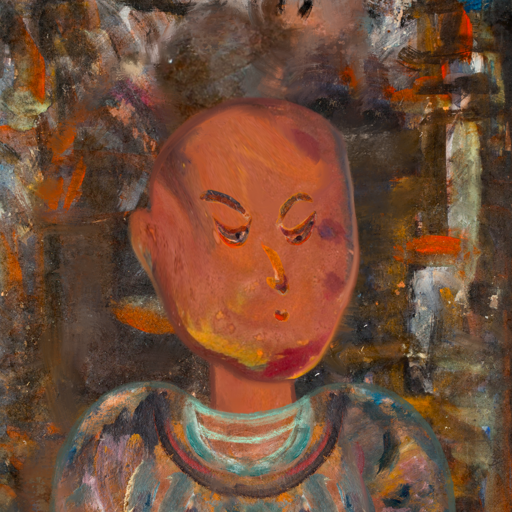
Background: GypsyQueen, Head And Neck Side: Mother_And_Son_Son, Face Side: Hypocrite, Bust: Boggyland, Hair Side: Blank, Head Accessory: Blank, Second Necklace: Blank, Necklace: Blank, Baby: Blank